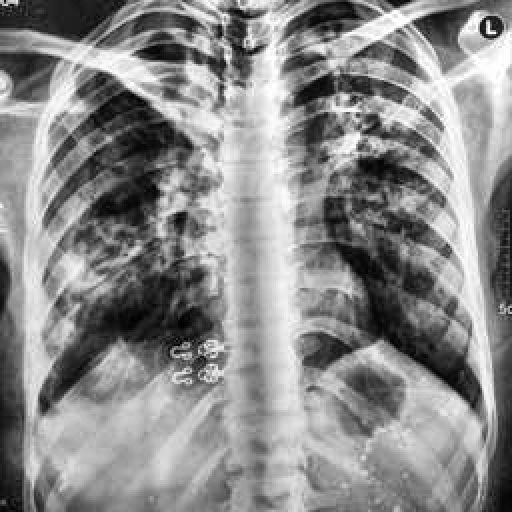
Finding: TUBERCULOSIS